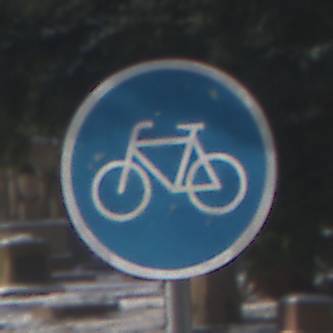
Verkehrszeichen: Radweg
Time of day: MorningAfternoon
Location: Outdoor (Special)
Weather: Clear
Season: Winter
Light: Natural